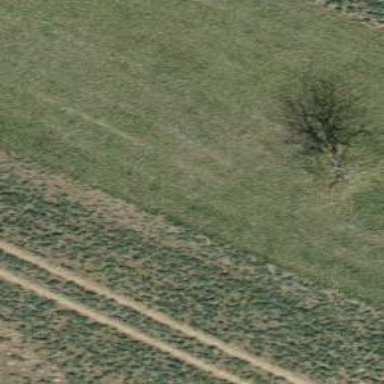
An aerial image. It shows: Deciduous tree with mixed leaves.